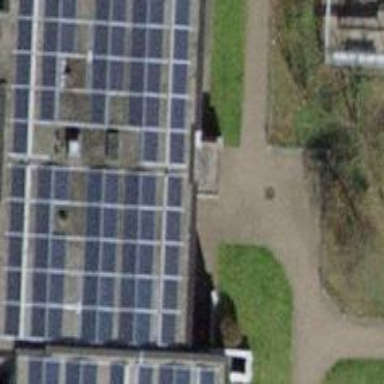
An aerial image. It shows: Solar power generator with photovoltaic panels.